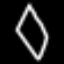
Label: diamond